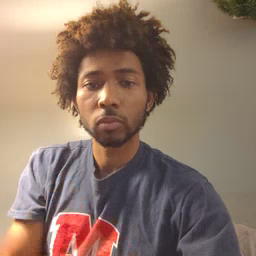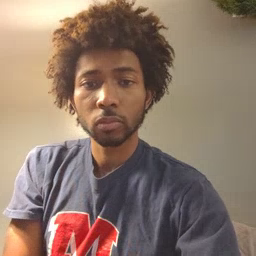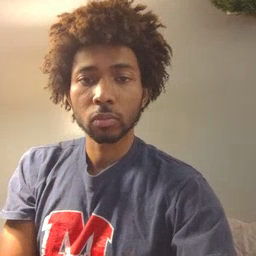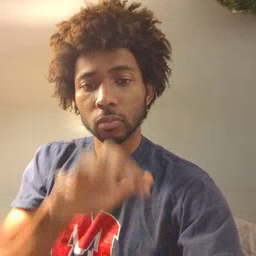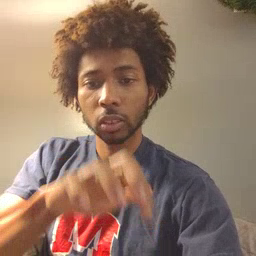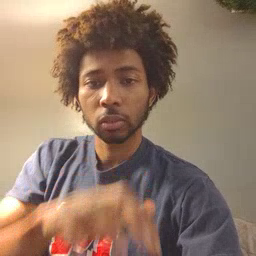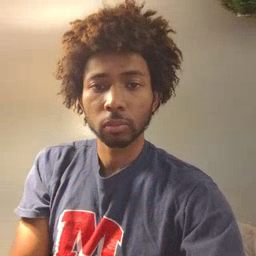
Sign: alligator